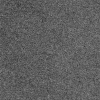
Atmospheric dust classification: dusty